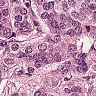
Metastatic tissue present: yes